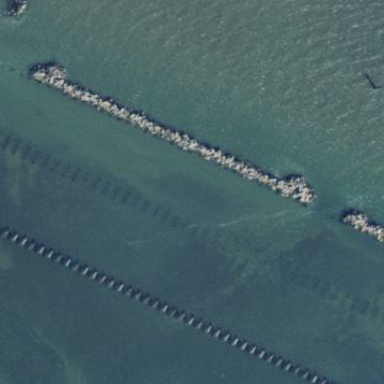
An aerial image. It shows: Breakwater structure.